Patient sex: M
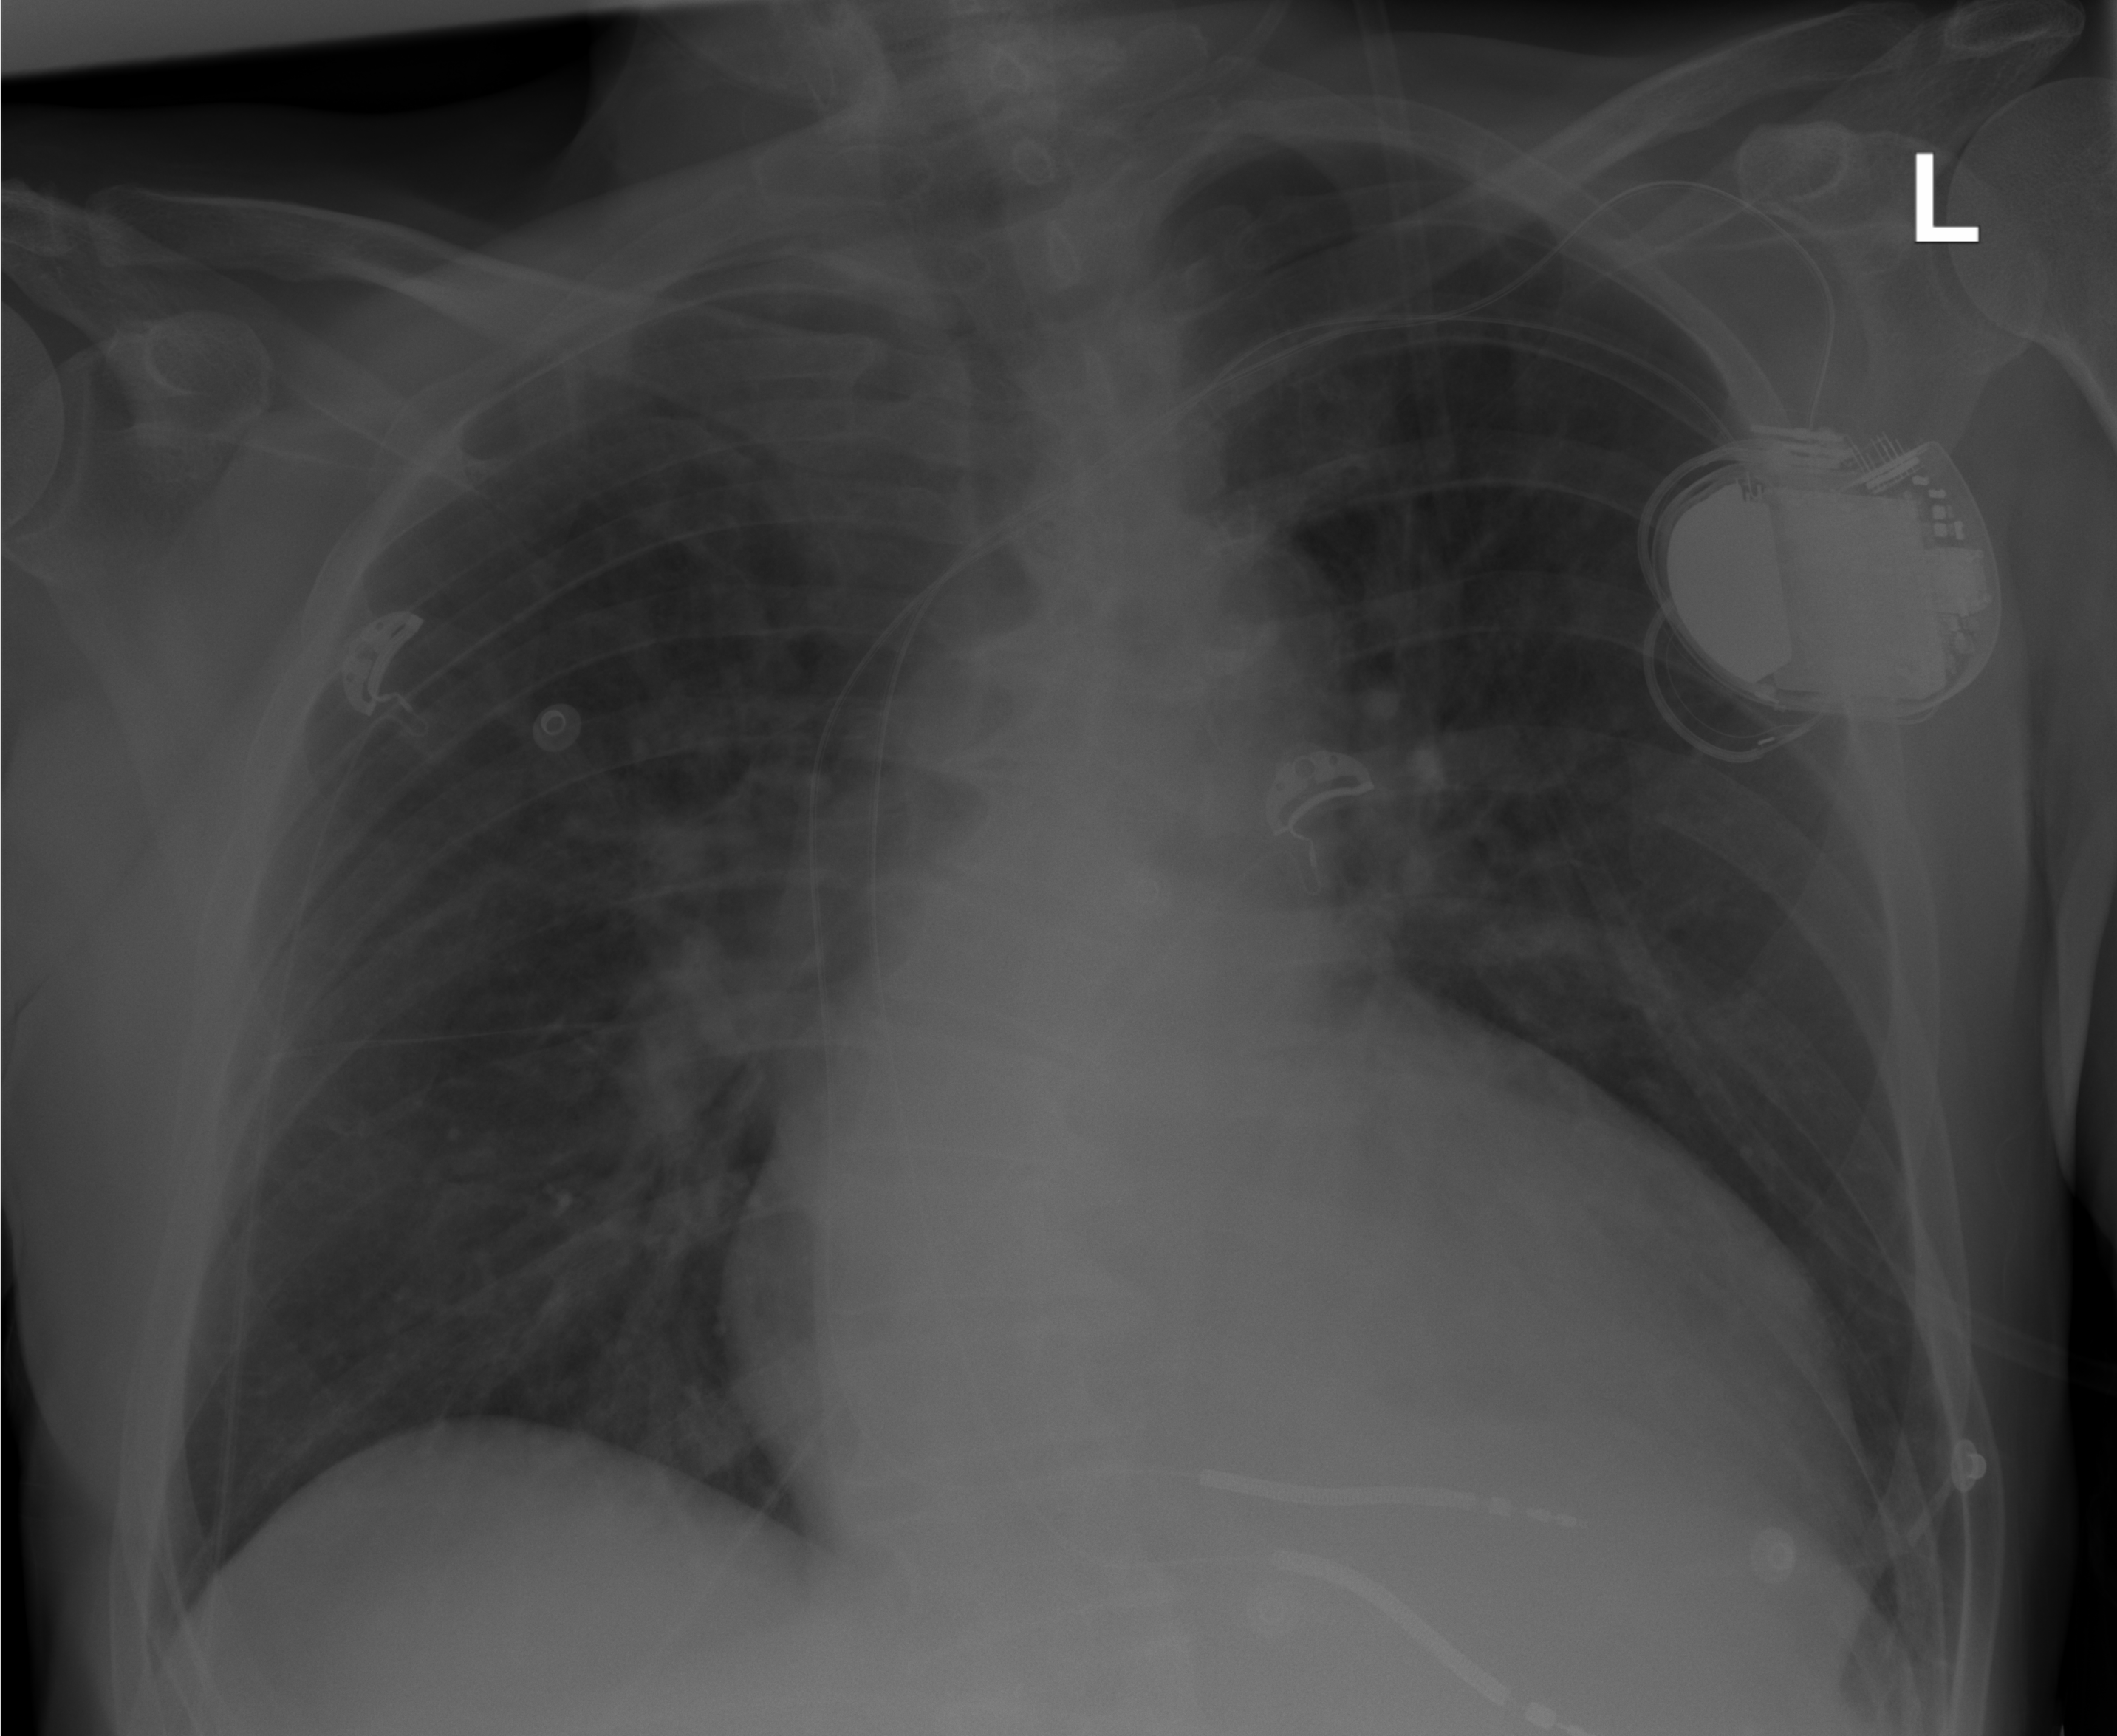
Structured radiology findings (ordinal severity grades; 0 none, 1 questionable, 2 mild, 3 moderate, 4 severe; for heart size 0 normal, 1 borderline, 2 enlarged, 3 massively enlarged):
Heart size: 3
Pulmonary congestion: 2
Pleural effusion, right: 0
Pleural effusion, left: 0
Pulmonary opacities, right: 0
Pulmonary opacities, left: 0
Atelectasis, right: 0
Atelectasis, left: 0